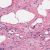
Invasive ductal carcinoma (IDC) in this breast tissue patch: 0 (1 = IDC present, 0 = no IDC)